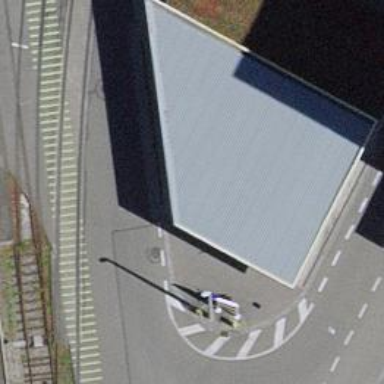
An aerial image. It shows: Fuel station.